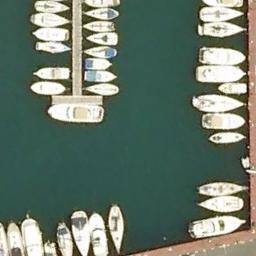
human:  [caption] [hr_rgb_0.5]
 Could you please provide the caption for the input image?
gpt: Many boats moored neatly on the sea surface of the harbor .

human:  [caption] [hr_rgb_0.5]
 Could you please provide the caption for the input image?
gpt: Numerous ships of different shapes and sizes are in the harbor .

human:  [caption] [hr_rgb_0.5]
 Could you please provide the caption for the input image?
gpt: The harbor has lots of neatly docked boats and the color of the waters is green  .

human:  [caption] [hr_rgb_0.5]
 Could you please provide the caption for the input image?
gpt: Ships of all sizes stopped at the harbor .

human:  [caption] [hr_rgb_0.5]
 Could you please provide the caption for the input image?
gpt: There are many white boats at the harbor .